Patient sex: M
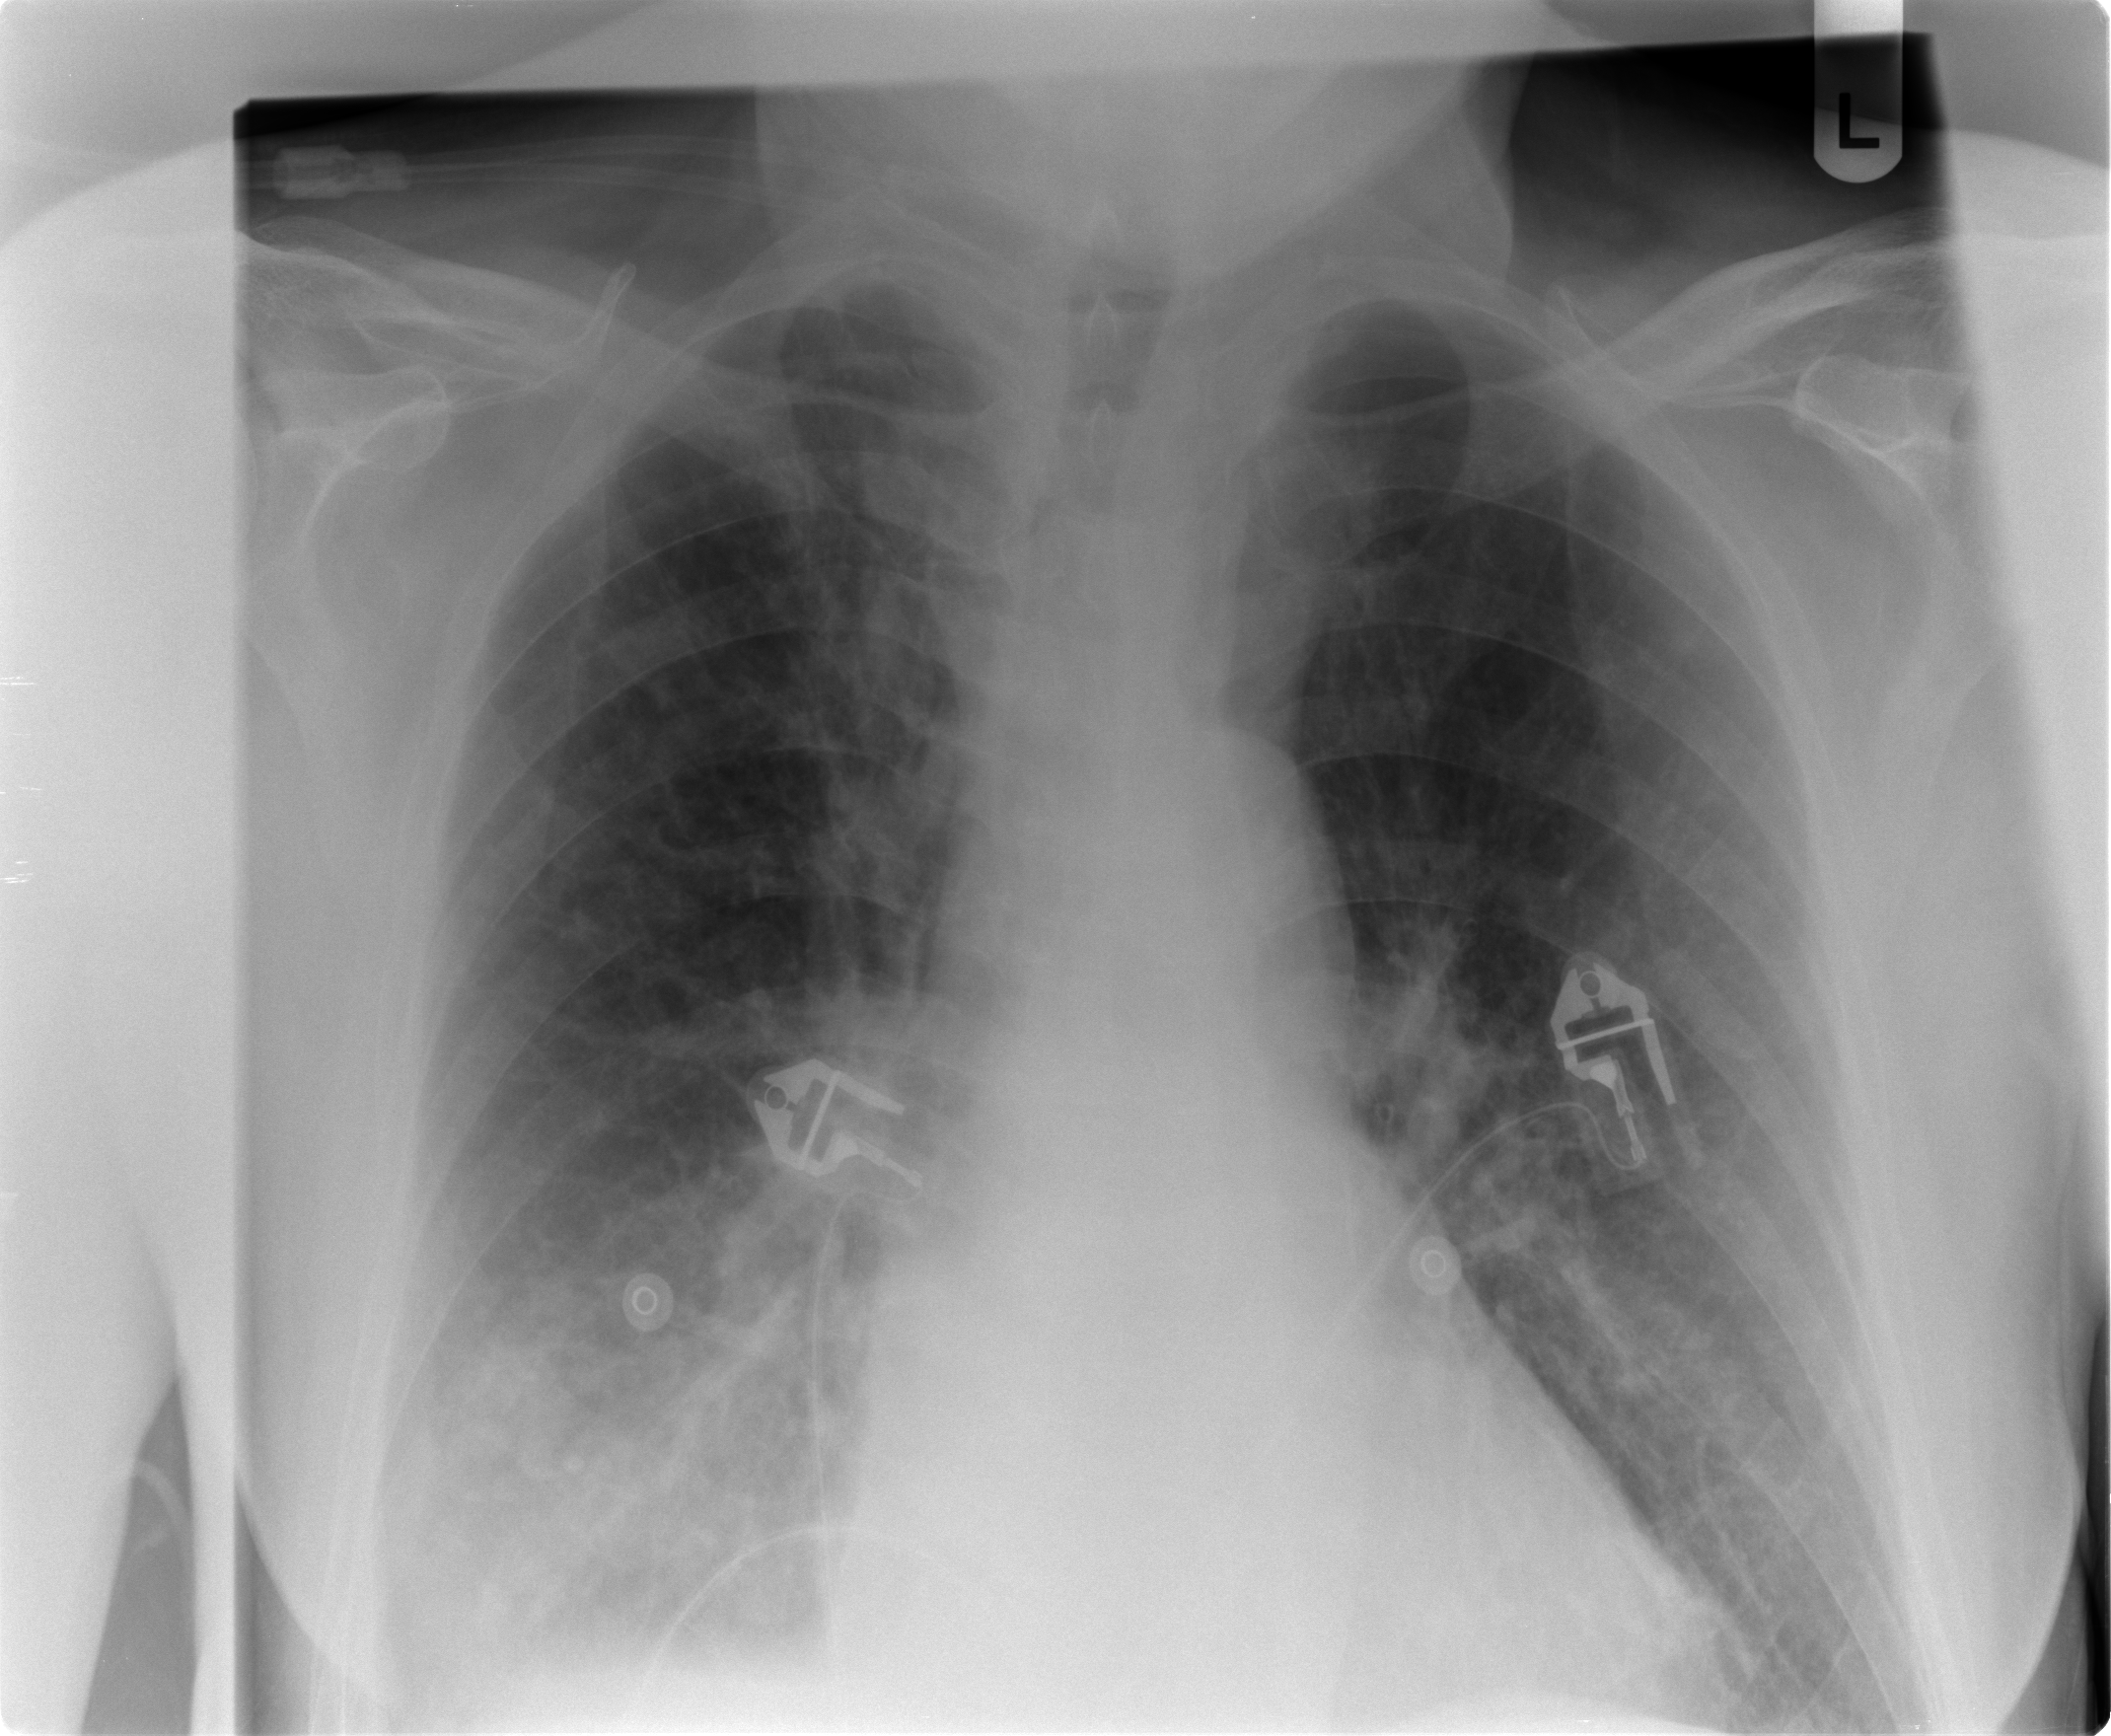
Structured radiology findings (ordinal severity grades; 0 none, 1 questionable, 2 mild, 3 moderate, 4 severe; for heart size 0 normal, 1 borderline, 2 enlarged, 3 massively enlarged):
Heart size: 0
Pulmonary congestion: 1
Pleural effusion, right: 2
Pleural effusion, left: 1
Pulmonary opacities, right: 1
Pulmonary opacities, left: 0
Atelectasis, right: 2
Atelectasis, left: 2